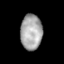
Tissue: skin
Cell type: Epithelial cells
Senescence score: 0.2646
Nuclear area (px): 748
Mean DAPI intensity: 167.377